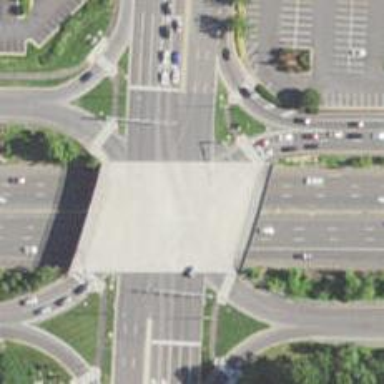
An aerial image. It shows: Primary_link highway crossing bridge.